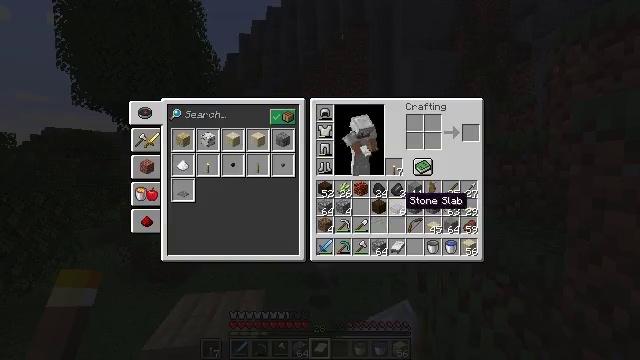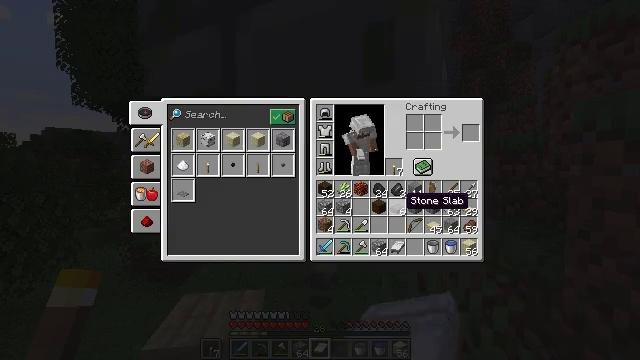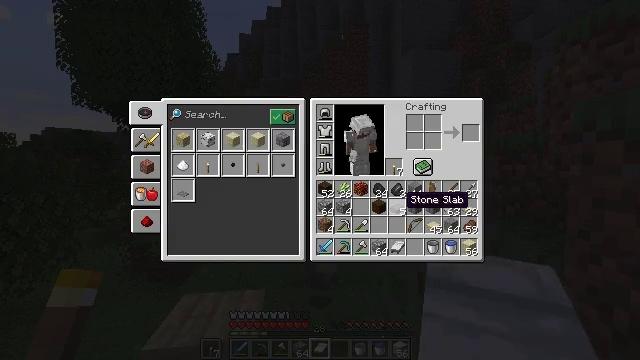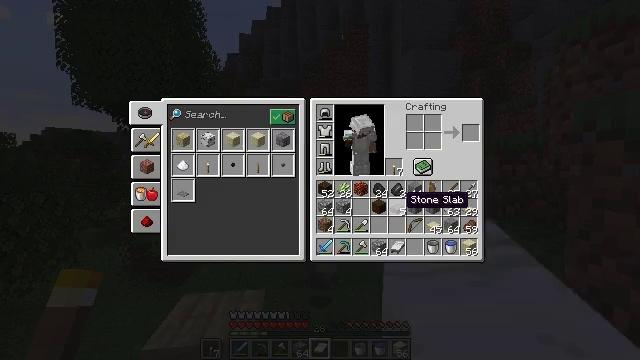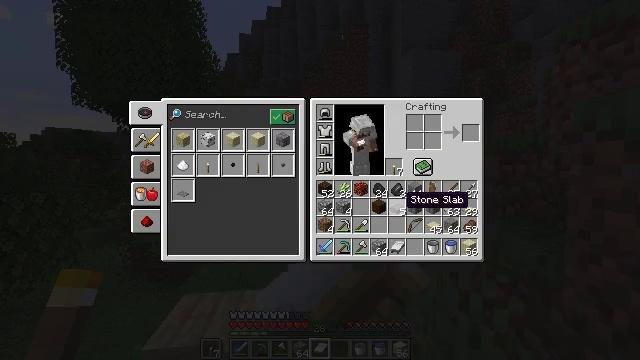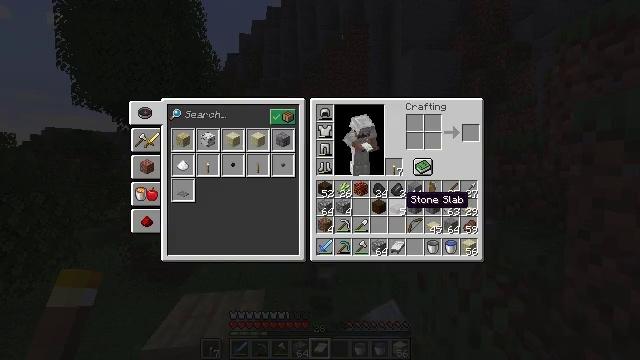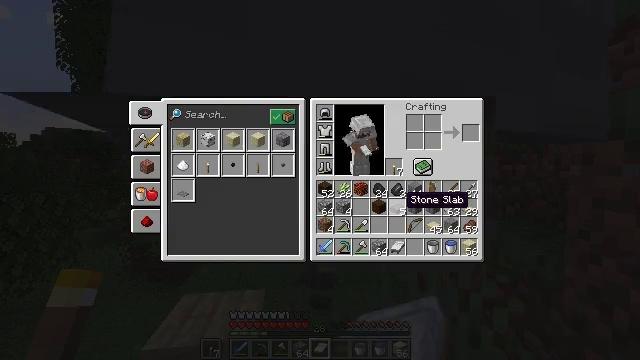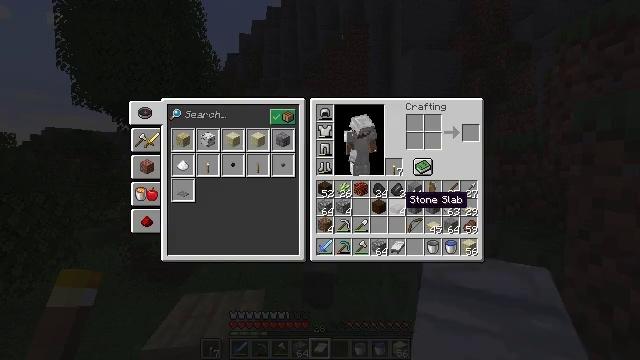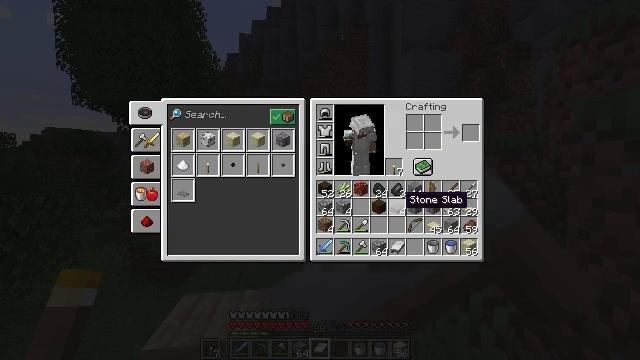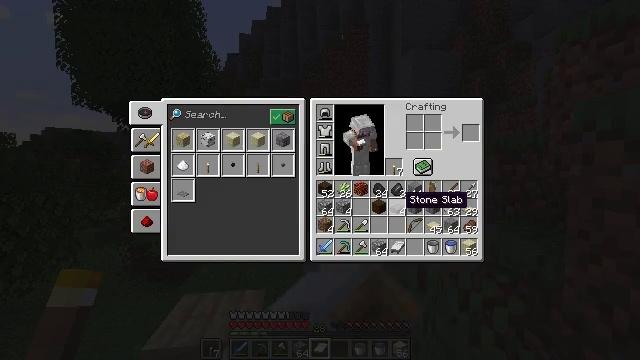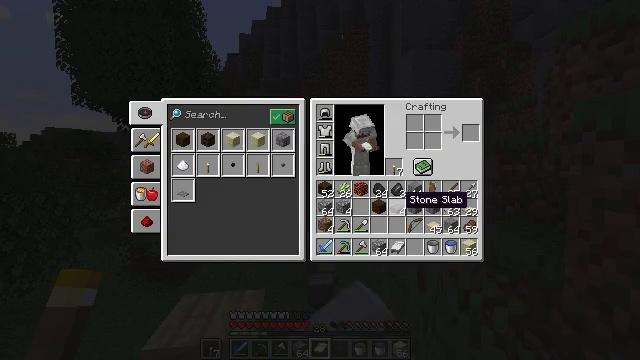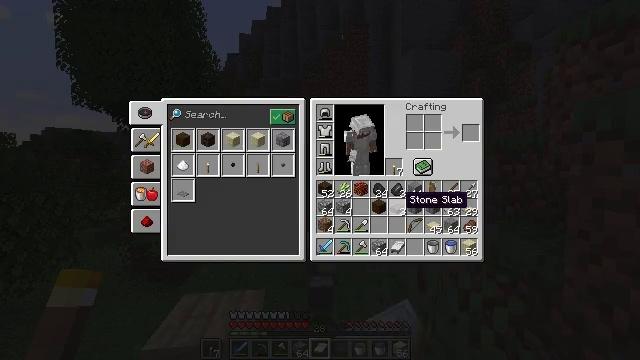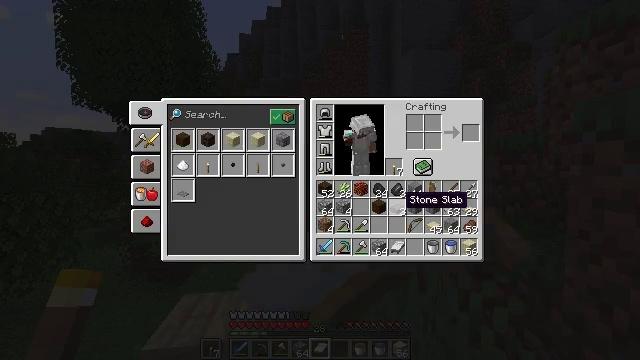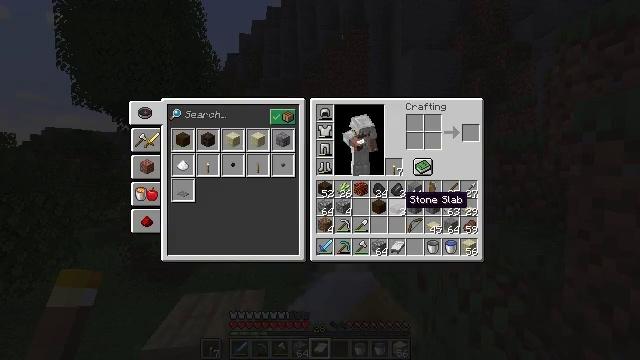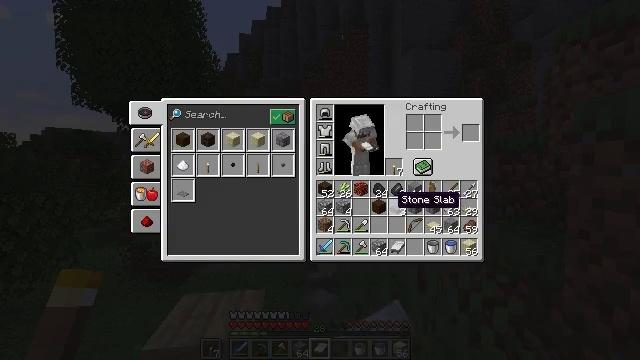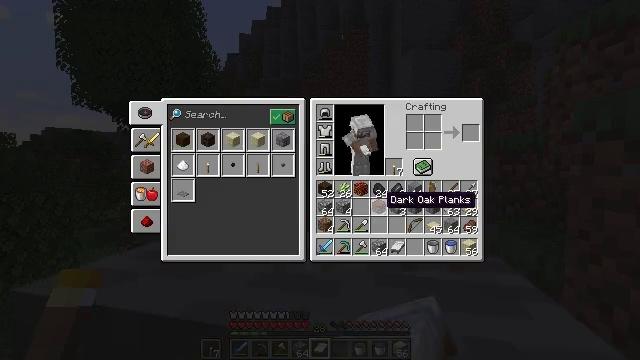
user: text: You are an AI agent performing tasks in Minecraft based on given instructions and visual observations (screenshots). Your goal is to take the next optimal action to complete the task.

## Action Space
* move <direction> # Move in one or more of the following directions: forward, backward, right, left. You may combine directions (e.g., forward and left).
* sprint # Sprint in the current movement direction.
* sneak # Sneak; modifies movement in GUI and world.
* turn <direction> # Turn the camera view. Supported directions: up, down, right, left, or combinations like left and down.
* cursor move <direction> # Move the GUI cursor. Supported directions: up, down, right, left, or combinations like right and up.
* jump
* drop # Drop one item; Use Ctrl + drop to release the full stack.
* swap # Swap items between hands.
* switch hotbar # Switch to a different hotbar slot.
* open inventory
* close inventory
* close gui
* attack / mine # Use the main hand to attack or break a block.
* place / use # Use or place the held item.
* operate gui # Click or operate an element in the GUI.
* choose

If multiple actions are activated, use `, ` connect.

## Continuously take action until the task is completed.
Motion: motion action
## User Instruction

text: Remove a stone slab from the inventory.
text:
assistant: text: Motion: no_op
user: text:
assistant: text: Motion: drop
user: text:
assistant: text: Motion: drop
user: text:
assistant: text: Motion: drop
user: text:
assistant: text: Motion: no_op
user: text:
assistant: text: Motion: no_op
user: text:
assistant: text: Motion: drop
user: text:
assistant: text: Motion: drop
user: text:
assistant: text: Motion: drop
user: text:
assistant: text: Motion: no_op
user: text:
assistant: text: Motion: drop
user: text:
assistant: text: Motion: drop
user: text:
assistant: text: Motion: no_op
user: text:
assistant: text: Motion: turn left
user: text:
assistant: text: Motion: turn left
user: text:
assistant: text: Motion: no_op